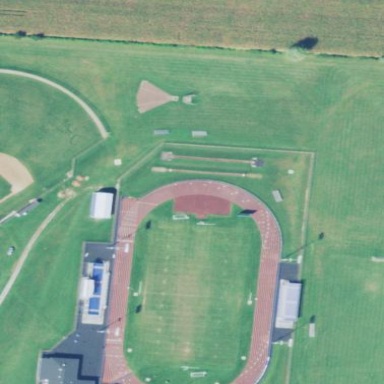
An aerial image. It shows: American football pitch for leisure and sport activities.